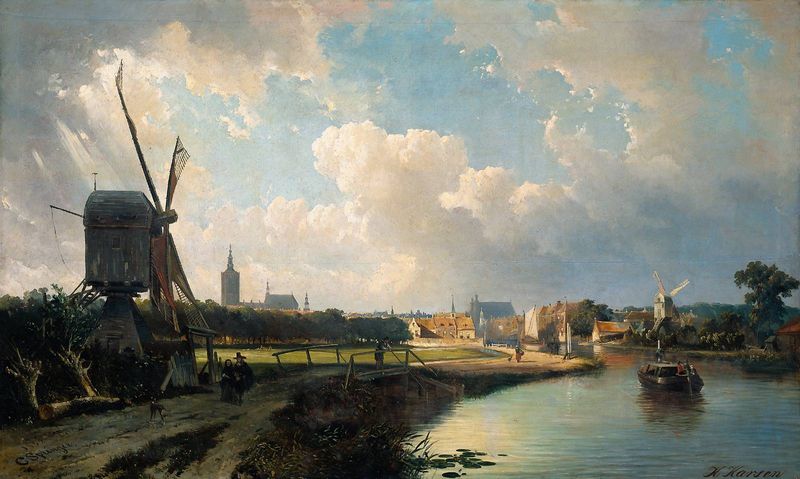
Titel: View of The Hague from the Delftse Vaart in the 17th Century, Blick auf Den Haag
Künstler: Cornelis Springer
Standort: Amsterdam
Institution: Rijksmuseum
Schlagwörter: baum, blau, dunkel, flügel, gemälde, gewitter, himmel, mann, schatten, wasser, weiß, wolken, bäume, fluss, frauen, grün, kirchturm, landschaft, menschen, see, stadt, ufer, abend, braun, frau, grau, holz, hut, licht, strasse, dach, gebäude, gras, haus, hund, rot, weg, wiese, wolke, malerei, steine, holland, niederlande, signatur, öl, bach, baumstamm, ferne, gracht, gräser, horizont, häuser, mühle, mühlen, natur, schilf, spiegelung, stamm, strauch, weite, wind, windmühle, brücke, busch, gewässer, kanal, kirche, pfad, sonne, windrad, paar, pflanzen, wald, arbeit, boot, kahn, turm, windmühlen, bewölkt, schiff, schrift, sommer, wellen, ruhe, ort, dorf, dächer, silhouette, rad, promenade, romantik, staffage, steg, stämme, unwetter, wetter, einfach, ruderer, geländer, stimmung, kirchen, ortschaft, regen, stadtansicht, türme, strahlen, niederländisch, sonnig, kathedrale, ehepaar, sicht, sonnenstrahlen, seerosen, siedlung, stimmungsbild, atmosphäre, holand, graß, angler, angeln, aufklaren, fahrt, karsen, ruysdael, sonnne, spaziergänger mit hund, wasswe, harlem, bockwindmühle, schiiff